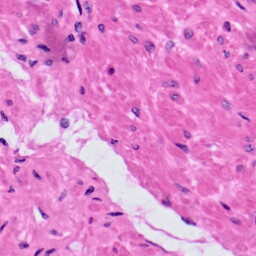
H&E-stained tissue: Prostate